八年级 · 度量几何学
如图, 在 $\triangle A B C$ 中, $\angle A C B=90^{\circ}, C D$ 是高, $\angle A=60^{\circ}$, 线段 $A B$ 的长为 16 , 求线段 $A D$ 的长.

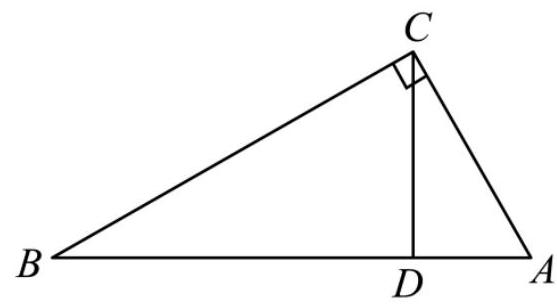
答案: 解: $\because \angle A C B=90^{\circ}, \angle A=60^{\circ}$

$\therefore \angle B=30^{\circ}$

$\therefore A C=\frac{1}{2} A B$

$\because \angle A=60^{\circ}, C D$ 是高

$\therefore \angle A D C=90^{\circ}, \angle A C D=30^{\circ}$

$\therefore A D=\frac{1}{2} A C$

$\therefore A D=\frac{1}{4} A B$

$\because A B=16$

$\therefore A D=4$